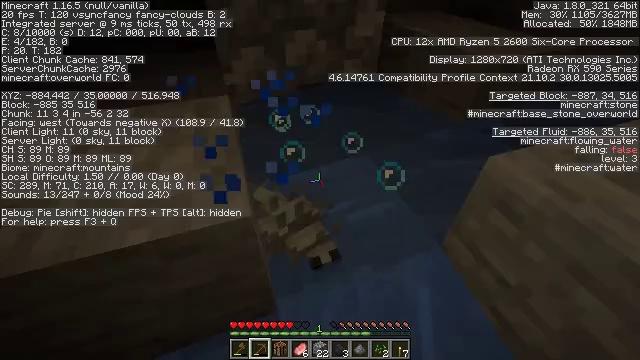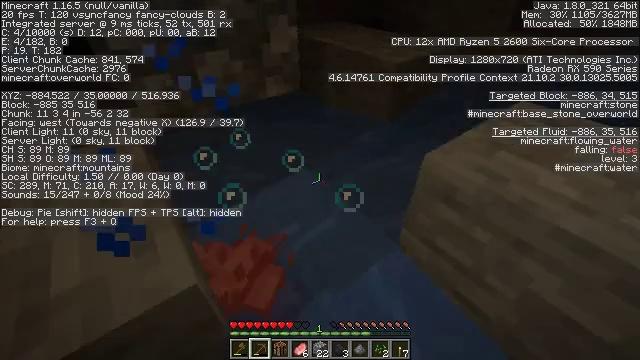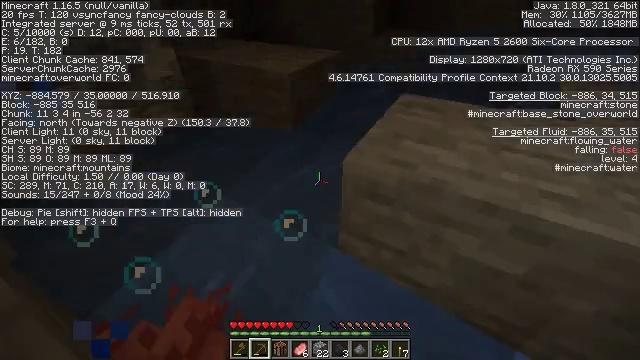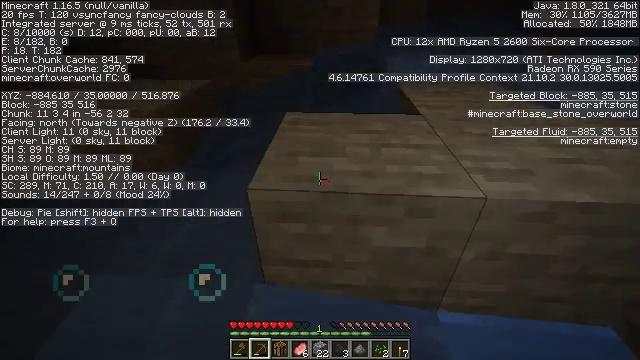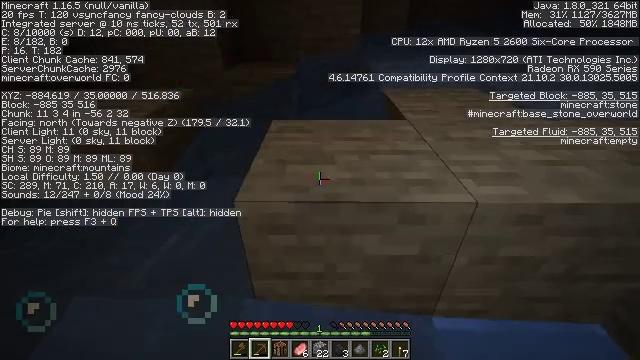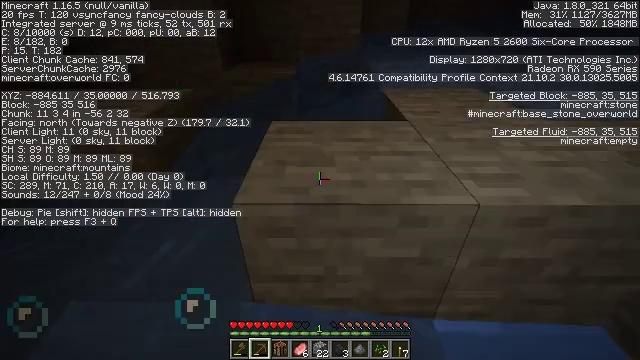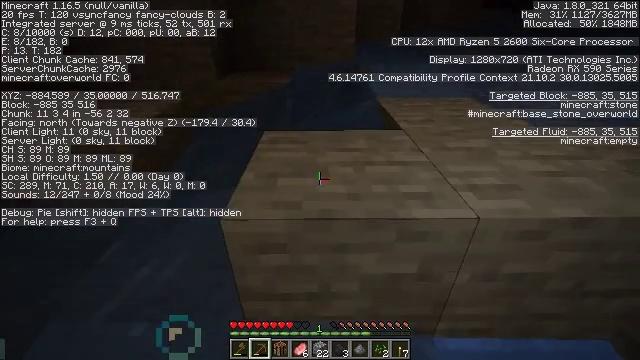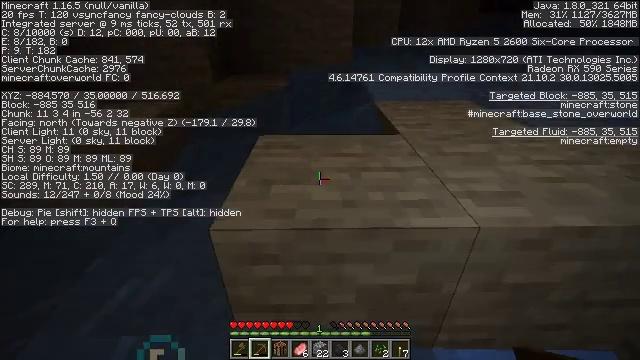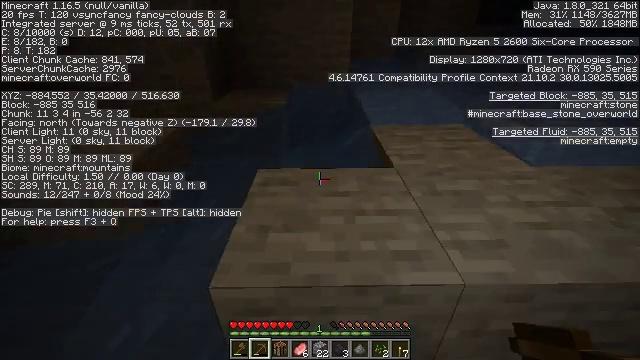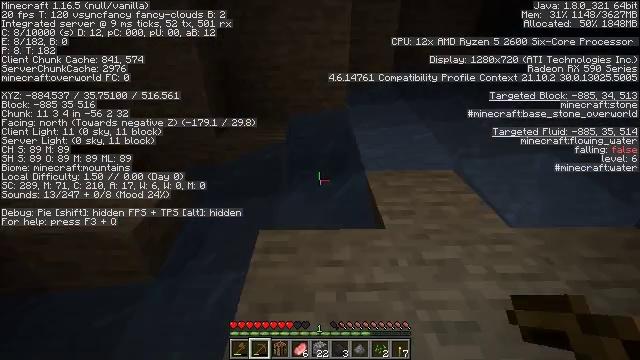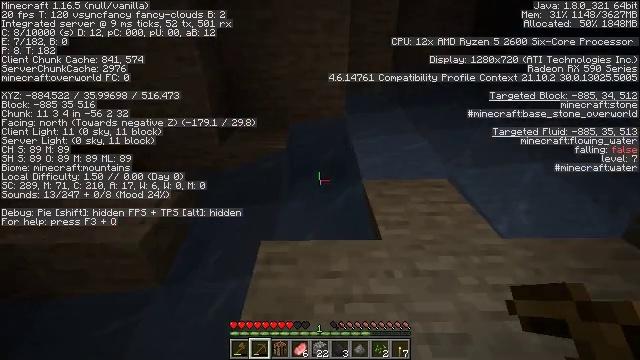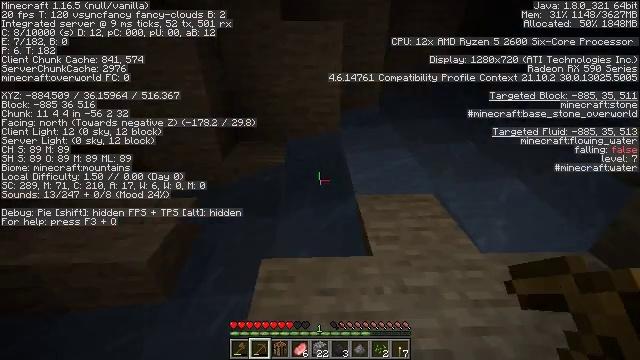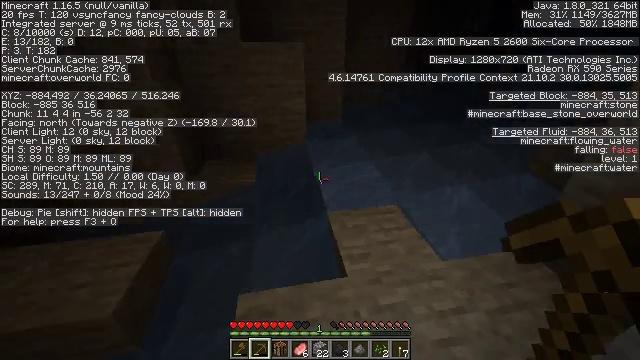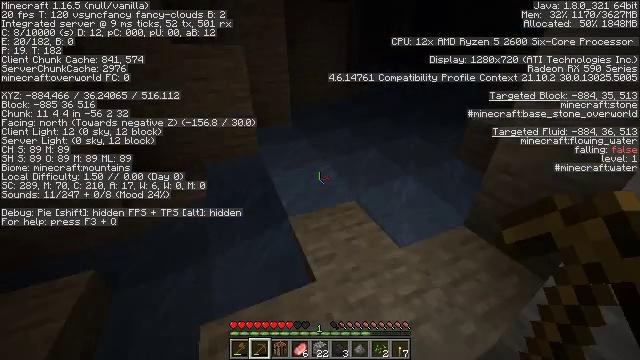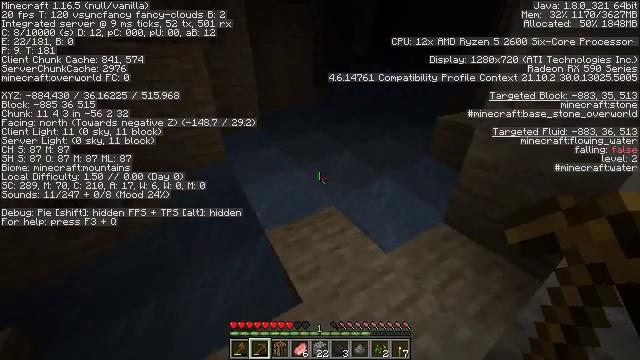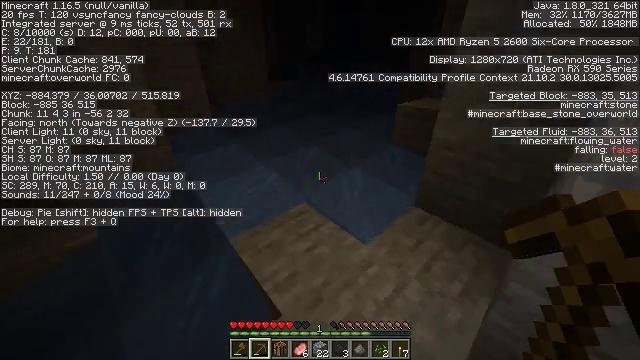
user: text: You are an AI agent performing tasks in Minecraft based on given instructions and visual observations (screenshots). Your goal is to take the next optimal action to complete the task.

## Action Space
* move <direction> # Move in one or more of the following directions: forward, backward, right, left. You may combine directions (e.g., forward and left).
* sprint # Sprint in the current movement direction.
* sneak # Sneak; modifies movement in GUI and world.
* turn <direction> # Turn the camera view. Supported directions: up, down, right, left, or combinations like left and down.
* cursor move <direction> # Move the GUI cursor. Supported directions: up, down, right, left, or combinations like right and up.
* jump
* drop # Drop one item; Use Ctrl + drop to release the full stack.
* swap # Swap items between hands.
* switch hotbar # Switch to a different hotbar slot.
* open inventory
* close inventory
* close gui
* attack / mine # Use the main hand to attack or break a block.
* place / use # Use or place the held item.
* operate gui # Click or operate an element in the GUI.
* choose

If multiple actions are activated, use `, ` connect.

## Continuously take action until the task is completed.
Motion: motion action
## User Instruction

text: Mine the wall torch to remove it.
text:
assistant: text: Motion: move forward, turn right and up
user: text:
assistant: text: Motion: move forward and move right, turn right and up
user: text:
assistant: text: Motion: move forward and move right, turn right and up
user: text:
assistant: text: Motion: move forward and move right, turn right and up
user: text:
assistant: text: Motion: move forward and move right
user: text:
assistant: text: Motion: move forward and move right, sprint, turn up
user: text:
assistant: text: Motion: move forward, sprint
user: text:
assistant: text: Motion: move forward, sprint, jump
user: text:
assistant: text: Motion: move forward, sprint, jump
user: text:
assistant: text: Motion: move forward, sprint, jump
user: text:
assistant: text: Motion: move forward, sprint, jump
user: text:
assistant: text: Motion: move forward, sprint, turn right, jump
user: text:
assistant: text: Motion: move forward, sprint, turn right, jump
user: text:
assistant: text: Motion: move forward, sprint, turn right, jump
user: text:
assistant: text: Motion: move forward, sprint, turn right, jump
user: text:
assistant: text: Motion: move forward, sprint, turn right and down, jump
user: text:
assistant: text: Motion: move forward, sprint, turn right, jump
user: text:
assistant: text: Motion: move forward, sprint, turn right, jump
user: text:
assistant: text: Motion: move forward, turn right and up
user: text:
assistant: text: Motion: move forward, turn right
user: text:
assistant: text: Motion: turn right and up
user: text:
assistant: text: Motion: turn right and up
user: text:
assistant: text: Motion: turn right and up
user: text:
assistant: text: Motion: turn right and up
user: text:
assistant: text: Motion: turn right and up
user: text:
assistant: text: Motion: turn right and up
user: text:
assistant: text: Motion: turn right
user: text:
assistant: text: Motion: no_op
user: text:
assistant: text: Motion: turn right
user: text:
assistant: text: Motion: turn right